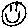
Label: smiley face